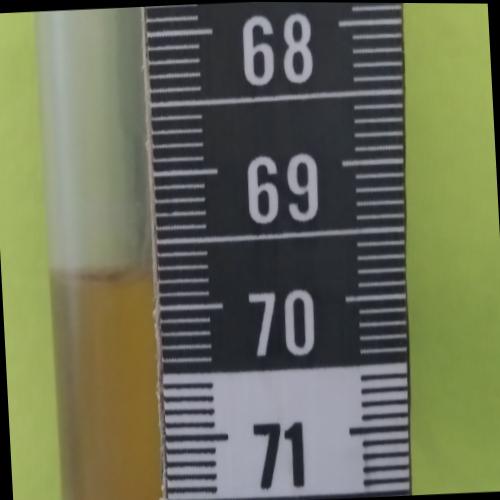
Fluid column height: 69.7 cm